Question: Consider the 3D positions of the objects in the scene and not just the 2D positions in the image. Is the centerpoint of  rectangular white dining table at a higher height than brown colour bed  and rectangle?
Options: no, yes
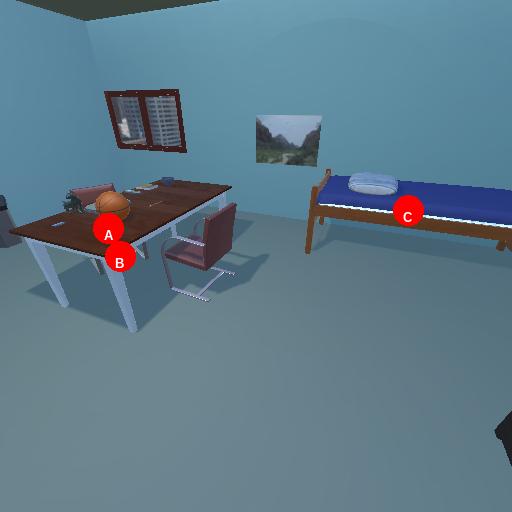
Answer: no